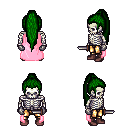
a pixel art fantasy rpg character, male body template, skeleton, pink cape, gold greaves, green extra-long topknot hairstyle, metal gloves, maroon shoes, dagger, four views (front, back, left, right), 2x2 character sprite sheet, small pixel art, hard edges, no anti-aliasing